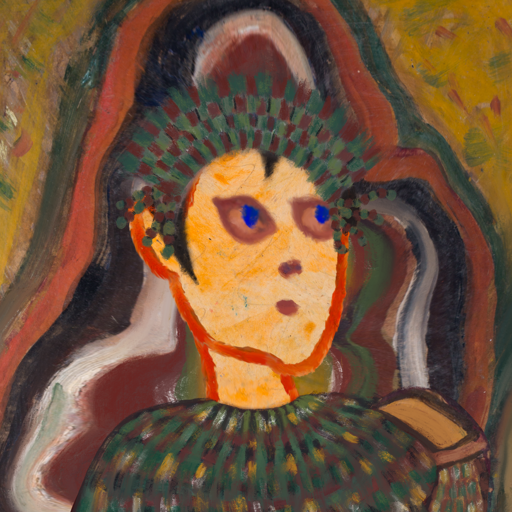
Background: AfterRaid, Head And Neck Side: Experience, Face Side: Mother_And_Son_Mother, Bust: After_Raid, Hair Side: Roy_Bahadur, Head Accessory: After_Raid_Crown, Second Necklace: Blank, Necklace: Blank, Baby: Blank